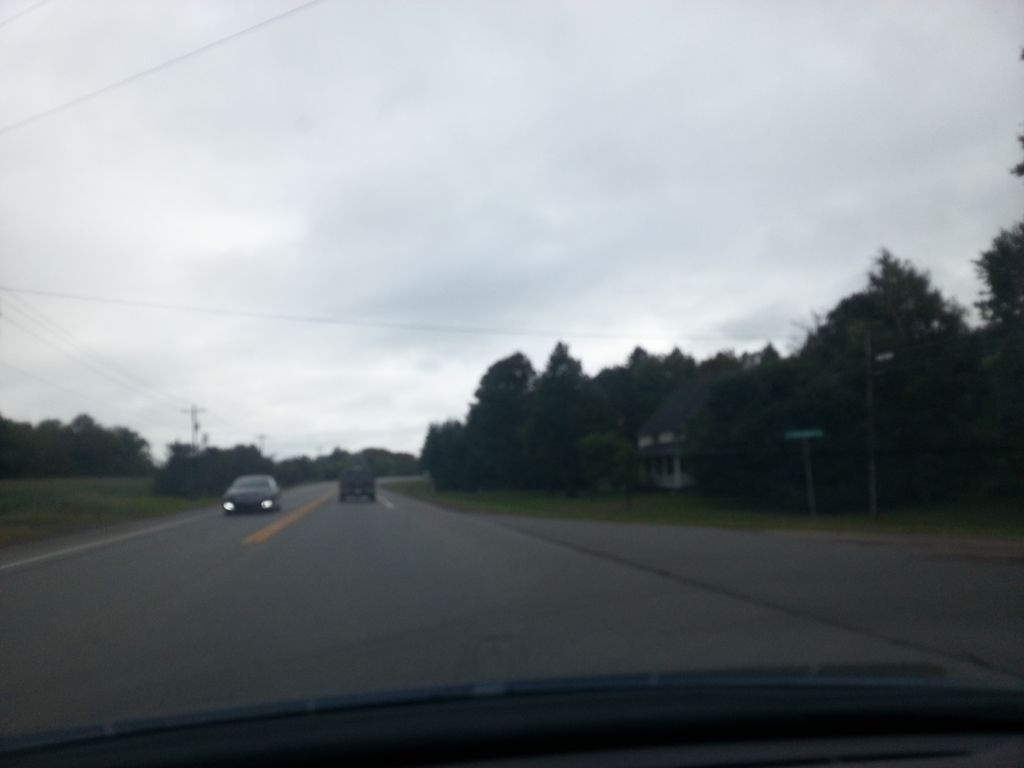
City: charlottetown